Question: In my settings screen, I provide users notifications switchers each topics. So I would like to make sure with the status when I subscribe or unsubscribe to turn-on or turn-off the switchers UI. Actually I found where can I get topics subscribed each users from this URL <URL>.
Is there any easier way to check them? (e.g. Get information about app)

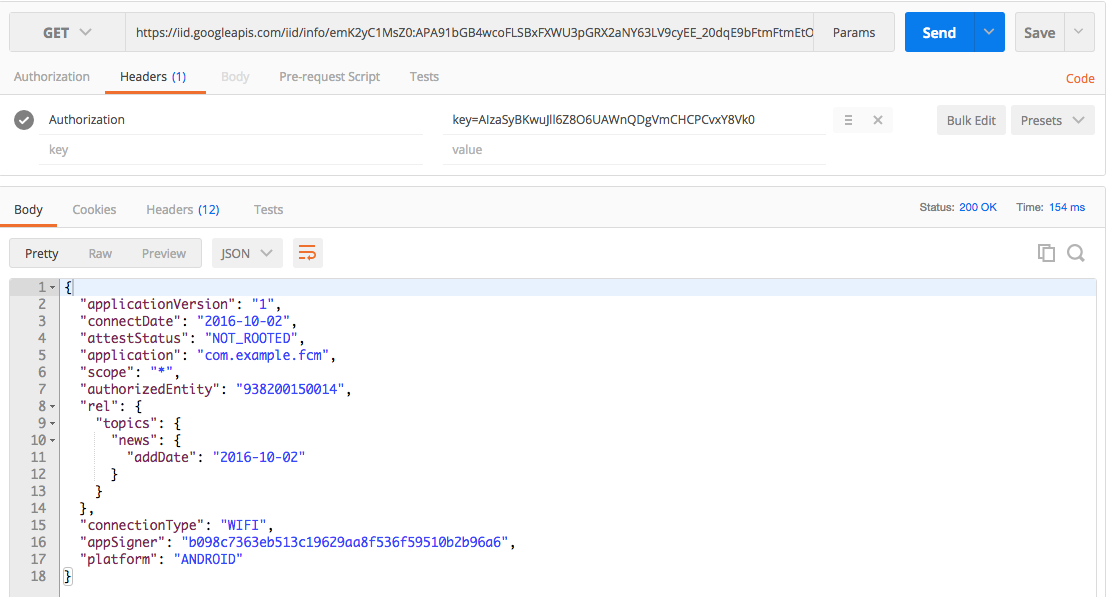
Answer: Unfortunately, there is no direct API available as of the moment to check the subscriptions of a specific user on the Client Side. You'll only be able to check it using the <URL>.
However, perhaps you can implement something in your App Server to have the list of subscriptions the user has, and have it reflect in your Client App.